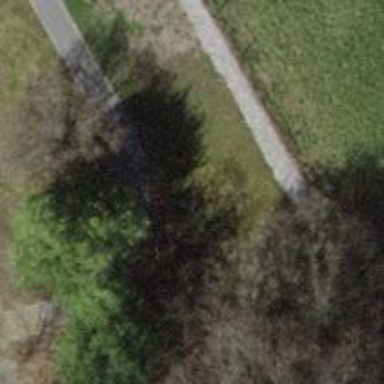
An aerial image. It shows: Path with pebblestone surface.